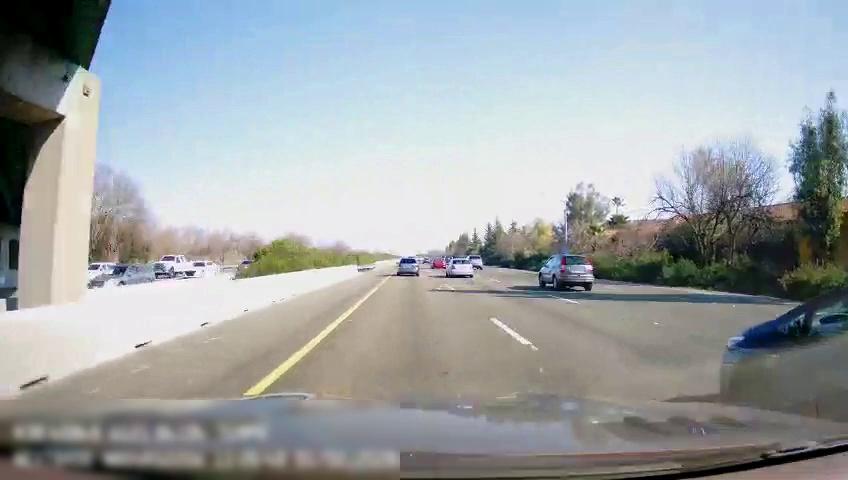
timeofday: Day
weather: Sunny
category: Drivable Space
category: Vehicles | SUV
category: Vehicles | Truck
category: Vehicles | Truck
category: Vehicles | Truck
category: Vehicles | Car
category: Vehicles | SUV
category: Vehicles | SUV
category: Vehicles | Car
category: Vehicles | Car
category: Vehicles | SUV
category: Vehicles | SUV
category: Vehicles | Car
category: Lanes | Current Lane
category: Lanes | Current Lane
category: Lanes | Alternate Lane